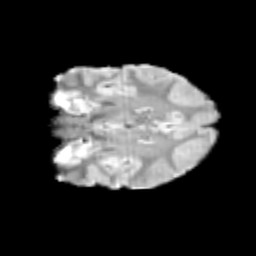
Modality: T2w
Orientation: coronal
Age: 12
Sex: male
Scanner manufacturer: siemens
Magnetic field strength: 3 T
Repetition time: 3.8 s
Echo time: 0.07 s